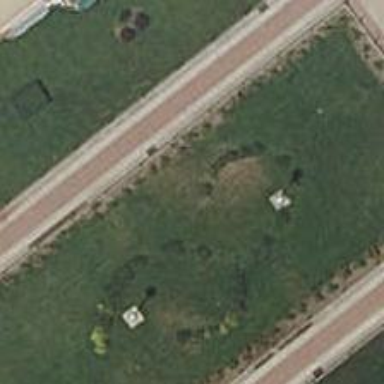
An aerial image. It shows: Garden that is leisure land.